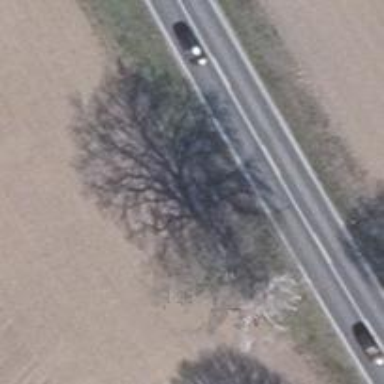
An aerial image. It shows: Deciduous tree with broadleaved leaves.